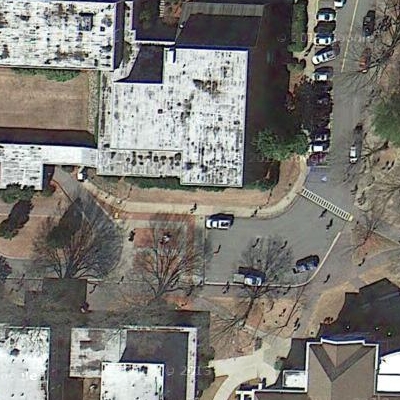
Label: Industry